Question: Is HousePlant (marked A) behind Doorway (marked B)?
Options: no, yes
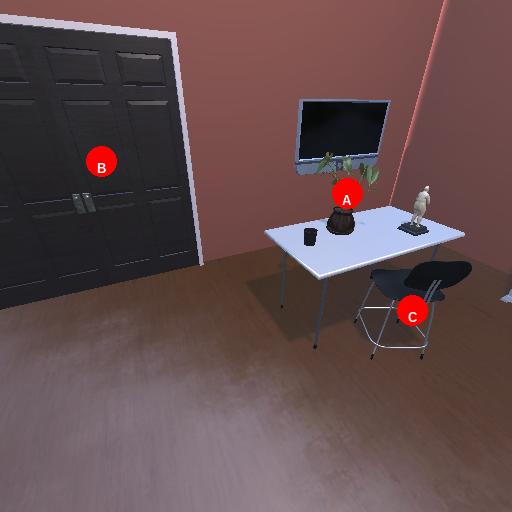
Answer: no